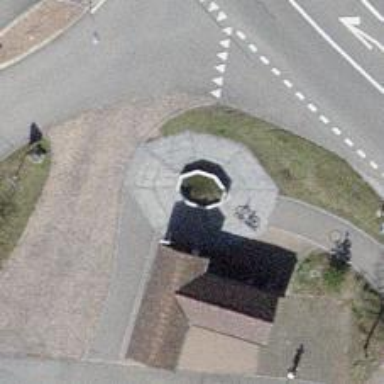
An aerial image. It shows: Drinking water amenity with drinking fountain.